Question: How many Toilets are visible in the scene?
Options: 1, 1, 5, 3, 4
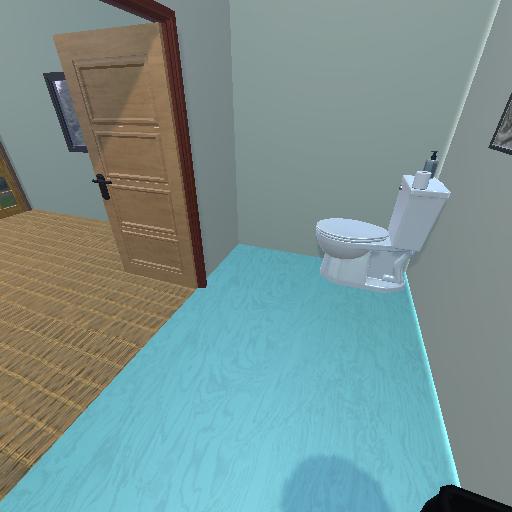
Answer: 1